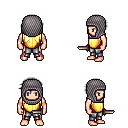
a pixel art fantasy rpg character, male body template, human, light skin, gold chest armor, metal pants, gray short bangs hairstyle, chain hood, dagger, four views (front, back, left, right), 2x2 character sprite sheet, small pixel art, hard edges, no anti-aliasing